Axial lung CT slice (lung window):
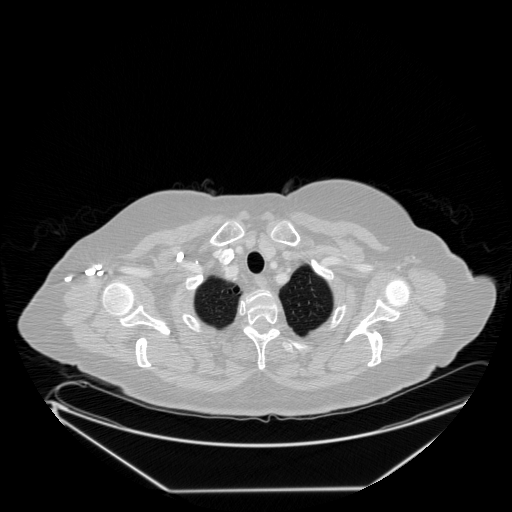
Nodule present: no